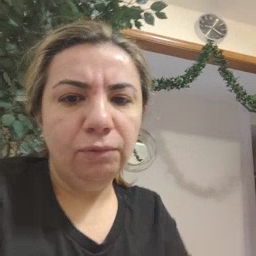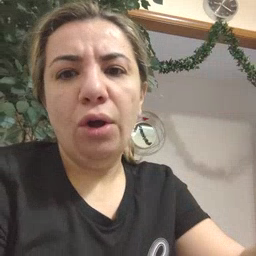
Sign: all